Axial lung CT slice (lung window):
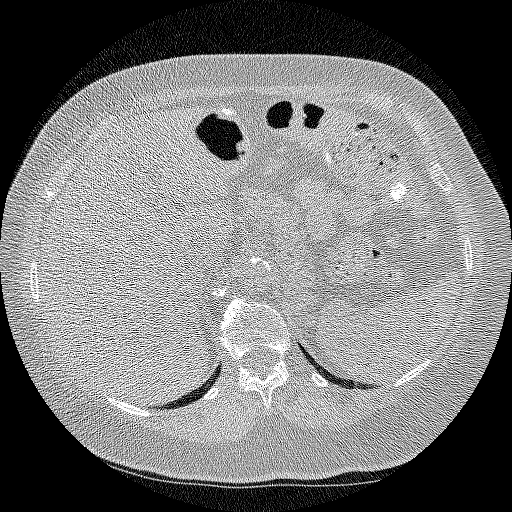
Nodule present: no